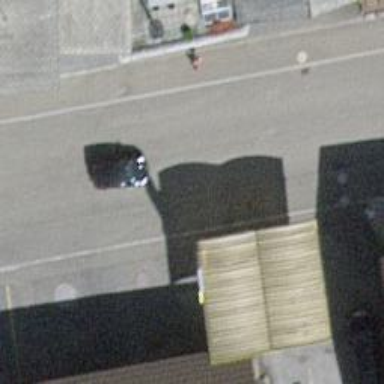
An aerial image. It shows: View of roof of building.